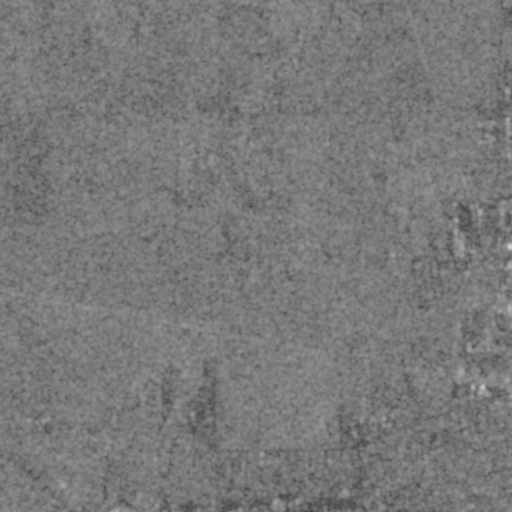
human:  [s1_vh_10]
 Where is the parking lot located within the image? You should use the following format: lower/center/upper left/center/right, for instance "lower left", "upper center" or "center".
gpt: The parking lot is located in the lower of the image.
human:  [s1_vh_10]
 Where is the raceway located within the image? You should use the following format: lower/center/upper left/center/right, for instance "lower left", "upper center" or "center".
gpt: The raceway is located in the lower left of the image.
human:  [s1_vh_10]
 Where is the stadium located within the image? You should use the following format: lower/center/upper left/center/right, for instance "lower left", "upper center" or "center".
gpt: The stadium is located in the lower center of the image.
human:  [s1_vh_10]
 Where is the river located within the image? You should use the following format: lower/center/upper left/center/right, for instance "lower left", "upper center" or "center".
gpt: The river is located in the lower right of the image.
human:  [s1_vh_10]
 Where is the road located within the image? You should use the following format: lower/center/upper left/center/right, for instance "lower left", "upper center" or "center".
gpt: There is no road in the image.

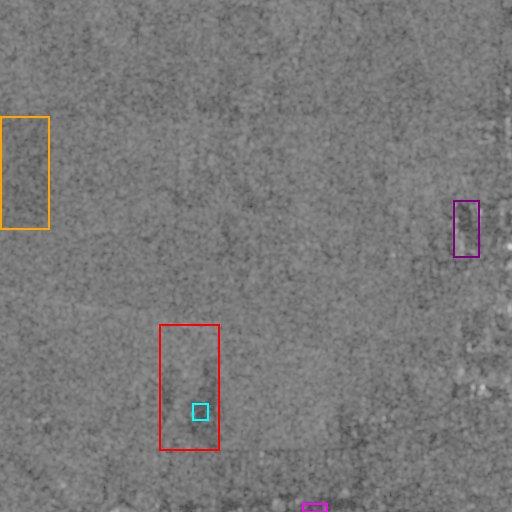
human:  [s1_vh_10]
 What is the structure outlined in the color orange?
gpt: The structure outlined in orange is a crop field.
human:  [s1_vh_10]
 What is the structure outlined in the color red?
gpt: The structure outlined in red is a park.
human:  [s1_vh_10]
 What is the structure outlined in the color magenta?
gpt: The structure outlined in magenta is a parking lot.
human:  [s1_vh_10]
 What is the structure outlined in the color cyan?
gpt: The structure outlined in cyan is a stadium.
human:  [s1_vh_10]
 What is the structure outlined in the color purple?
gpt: The structure outlined in purple is a building.
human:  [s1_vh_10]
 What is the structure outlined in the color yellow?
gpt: There is no yellow outline.